Field crop: tomato
Growth stage: 2
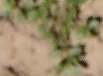
Species: portulaca